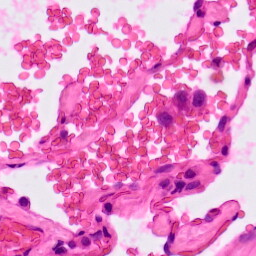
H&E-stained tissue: Lung